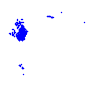
Particle: electron